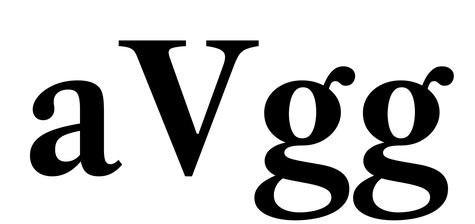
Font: LibreCaslonText_SemiBold